Question: I have created a JFrame application in Netbeans, which has user creation and user log in for a tutorial application I am making, how would I populate a JComboBox from a text file when a user is created?
I have created the application/user creation, But I am stuck on the JComboBox selection from the file... I have seen multiple things on how to, but nothing is working at this time.

The application takes a persons:
- - -
And the log-in is literally just selecting the user from the JComboBox and listing all users created and clicking a button to log-in. The text file is located: F:\ProjectDecember\Users.txt
Any help would be appreciated.
Thank You.
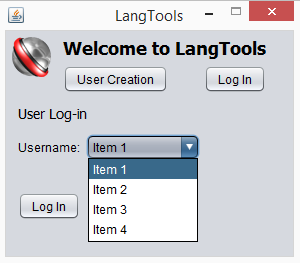
Answer: Check out <URL>.
It shows how you can create a custom renderer for your custom Object that you add to the combo box. It also shows an approach that you can use so you don't break the default functionality of the combo box when you use this custom renderer.